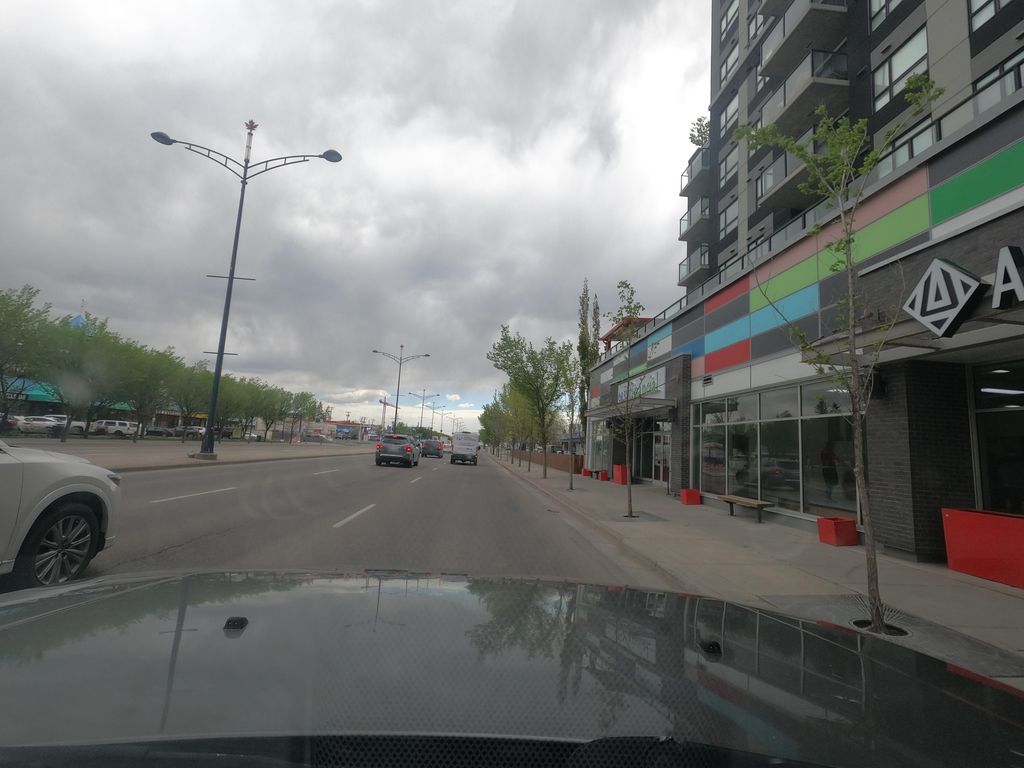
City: calgary